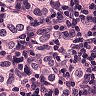
Metastatic tissue present: yes